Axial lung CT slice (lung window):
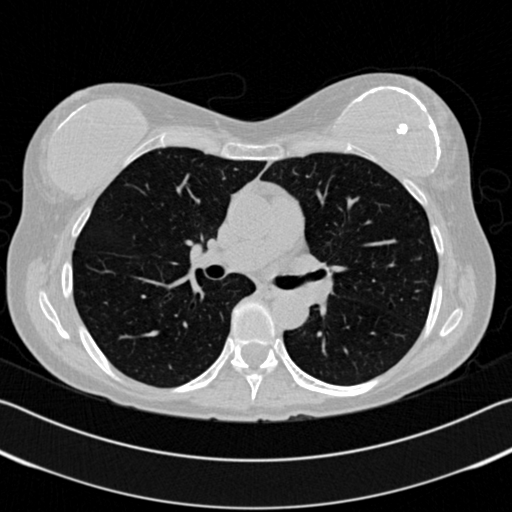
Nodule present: no